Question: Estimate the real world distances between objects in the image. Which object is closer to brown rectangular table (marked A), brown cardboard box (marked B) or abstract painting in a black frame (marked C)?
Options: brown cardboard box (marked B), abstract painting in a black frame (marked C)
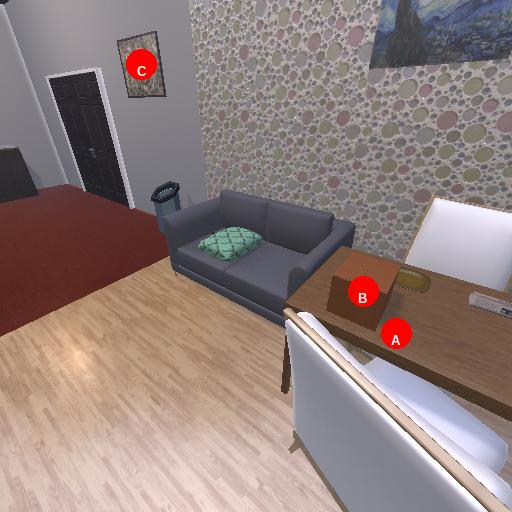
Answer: brown cardboard box (marked B)